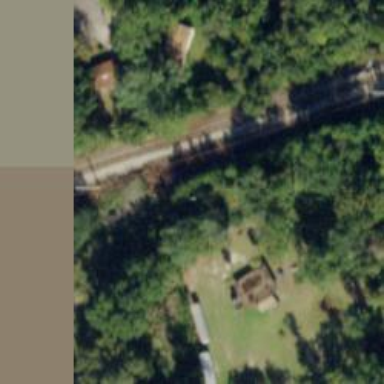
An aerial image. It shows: Disused railway spur line.